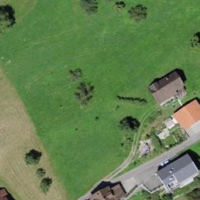
EUNIS habitat code: 24
Species observed at this site:
Cardamine pratensis